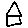
Label: house